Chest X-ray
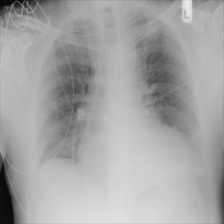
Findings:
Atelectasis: negative
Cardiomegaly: negative
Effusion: negative
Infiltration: negative
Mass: negative
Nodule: negative
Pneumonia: negative
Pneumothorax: negative
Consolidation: negative
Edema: negative
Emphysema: negative
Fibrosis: negative
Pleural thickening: negative
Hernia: negative